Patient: sex F, age 62
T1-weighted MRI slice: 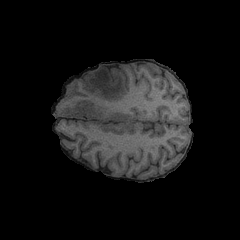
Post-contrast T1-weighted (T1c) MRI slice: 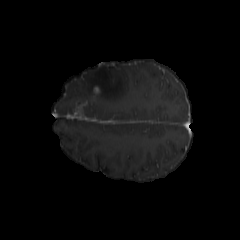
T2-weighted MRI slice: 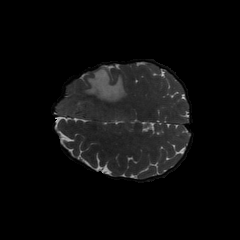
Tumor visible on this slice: yes
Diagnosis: Glioblastoma, IDH-wildtype
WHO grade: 4